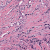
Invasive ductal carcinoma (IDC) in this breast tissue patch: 1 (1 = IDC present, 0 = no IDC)